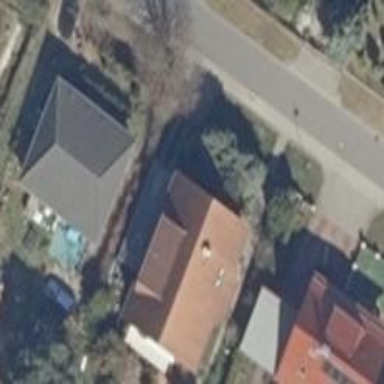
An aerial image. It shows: Detached building with gabled roof.